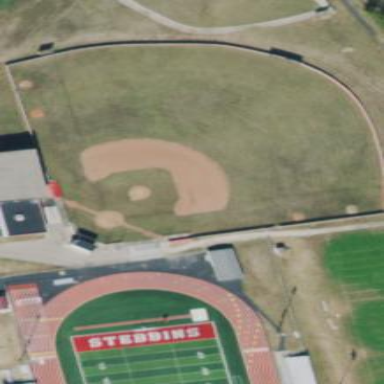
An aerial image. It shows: Baseball stadium.